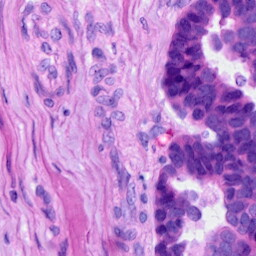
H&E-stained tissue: Ovarian